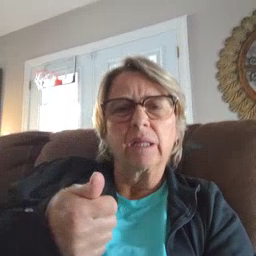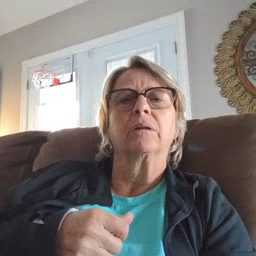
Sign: hide